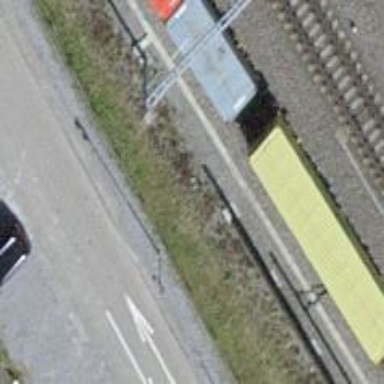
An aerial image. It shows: Single track abandoned railway siding.